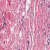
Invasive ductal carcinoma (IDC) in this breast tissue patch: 0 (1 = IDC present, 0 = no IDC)